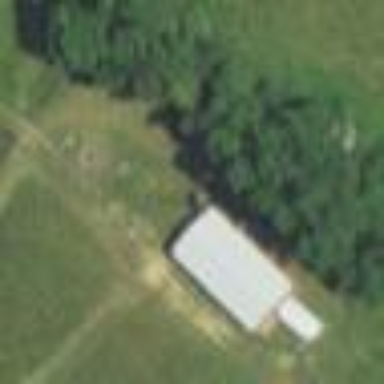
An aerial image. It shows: Farmyard area.